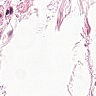
Metastatic tissue present: no